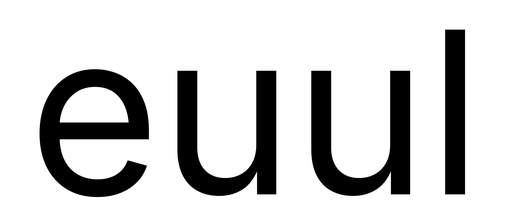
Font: Inter_Regular